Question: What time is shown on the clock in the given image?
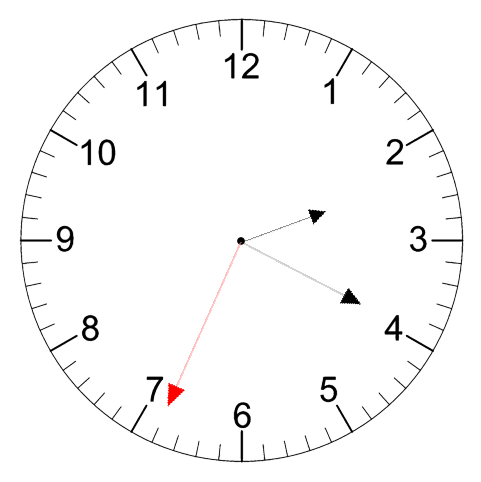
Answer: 02:19:34